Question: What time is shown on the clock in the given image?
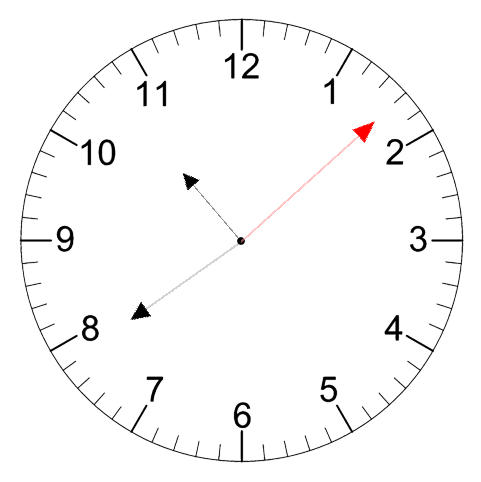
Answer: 10:39:08